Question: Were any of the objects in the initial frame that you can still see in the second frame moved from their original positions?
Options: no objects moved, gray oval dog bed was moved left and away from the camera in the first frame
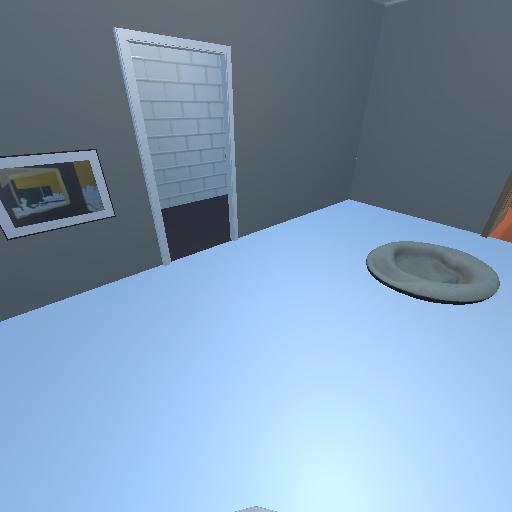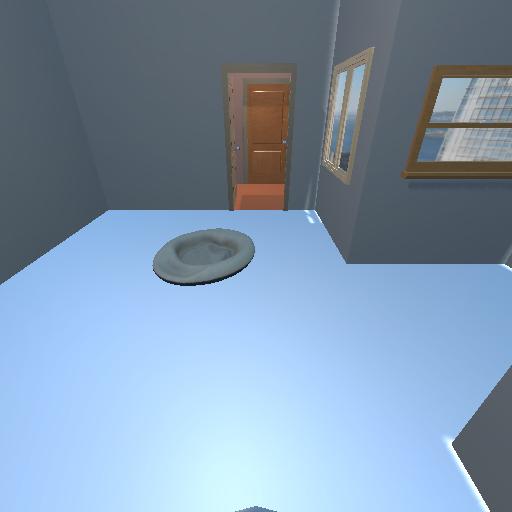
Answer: no objects moved